Interaction volume radius: 10 \u00c5
Interaction volume height: 40 \u00c5
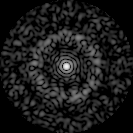
Disorder parameter: 0.8314